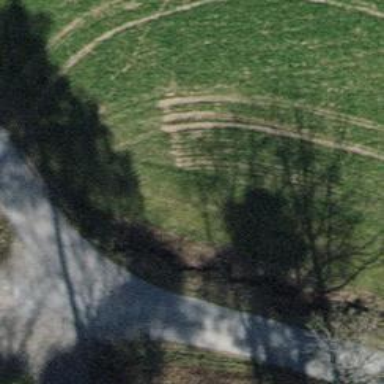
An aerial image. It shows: Culvert tunnel.